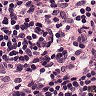
Metastatic tissue present: no